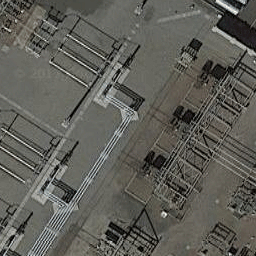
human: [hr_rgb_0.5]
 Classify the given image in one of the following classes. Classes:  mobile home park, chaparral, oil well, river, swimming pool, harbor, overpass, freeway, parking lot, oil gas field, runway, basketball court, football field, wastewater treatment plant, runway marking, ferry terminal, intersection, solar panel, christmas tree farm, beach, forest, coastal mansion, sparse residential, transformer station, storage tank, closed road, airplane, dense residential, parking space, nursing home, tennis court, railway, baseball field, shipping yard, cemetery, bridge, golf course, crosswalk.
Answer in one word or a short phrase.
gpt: transformer station